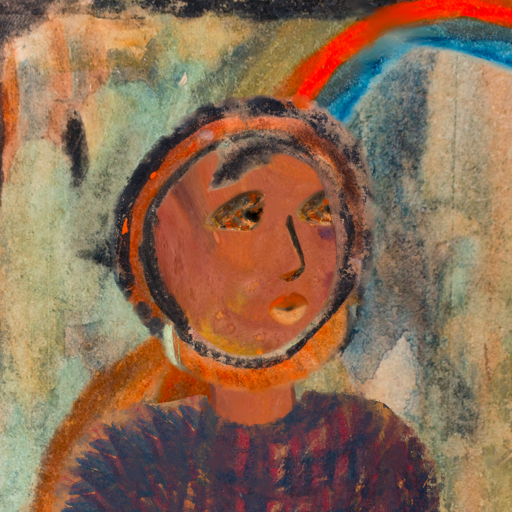
Background: Childish, Head And Neck Side: Mother_And_Son_Son, Face Side: Gypsy_Queen, Bust: In_The_Sun, Hair Side: Childish, Head Accessory: Blank, Second Necklace: Blank, Necklace: Blank, Baby: Blank